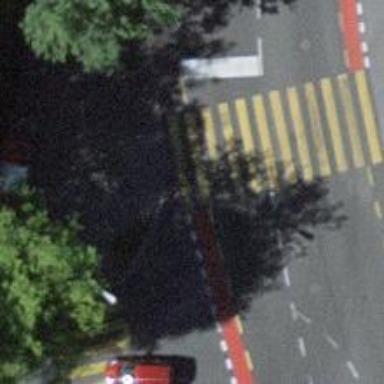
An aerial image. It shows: Kerb barrier.